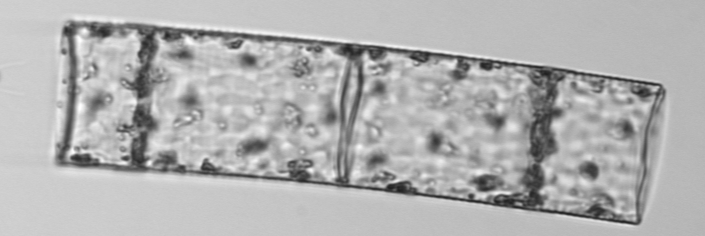
Label: Guinardia_flaccida